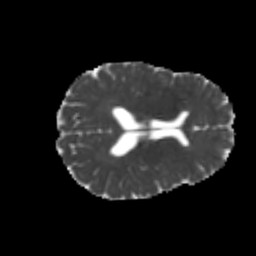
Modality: MD
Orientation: axial
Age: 25
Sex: female
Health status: healthy
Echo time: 0.074 s